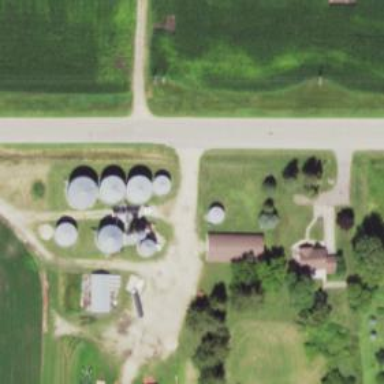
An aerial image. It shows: Silo.